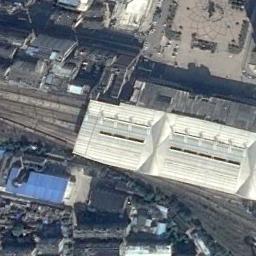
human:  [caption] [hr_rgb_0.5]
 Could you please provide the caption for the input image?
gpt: The railway station is next to some buildings and trees .

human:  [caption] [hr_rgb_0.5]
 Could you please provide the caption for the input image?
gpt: Many buildings of different shapes and sizes are beside the railway station .

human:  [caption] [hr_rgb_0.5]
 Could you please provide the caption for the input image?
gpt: There is a fully equipped railway station in the city .

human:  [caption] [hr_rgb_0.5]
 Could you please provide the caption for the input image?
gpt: The railway station has some railways and a white building and a square is next to the railway station .

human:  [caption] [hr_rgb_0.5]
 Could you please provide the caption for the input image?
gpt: There are some buildings around the white railway station .